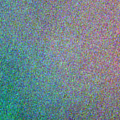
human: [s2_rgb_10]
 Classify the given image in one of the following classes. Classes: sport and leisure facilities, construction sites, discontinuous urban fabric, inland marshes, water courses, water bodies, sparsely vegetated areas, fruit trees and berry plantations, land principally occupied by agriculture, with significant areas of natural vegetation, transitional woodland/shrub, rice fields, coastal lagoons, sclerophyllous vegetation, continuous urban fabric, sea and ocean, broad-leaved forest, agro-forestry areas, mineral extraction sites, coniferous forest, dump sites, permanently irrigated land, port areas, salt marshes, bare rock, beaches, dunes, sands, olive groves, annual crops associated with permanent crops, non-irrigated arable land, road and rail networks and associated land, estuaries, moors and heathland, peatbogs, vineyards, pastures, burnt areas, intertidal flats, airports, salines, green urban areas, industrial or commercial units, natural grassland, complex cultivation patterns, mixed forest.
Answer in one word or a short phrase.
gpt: sea and ocean